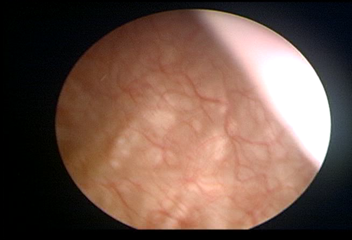
Modality: WLC
Class: Normal mucosa
Bladder cancer association: No